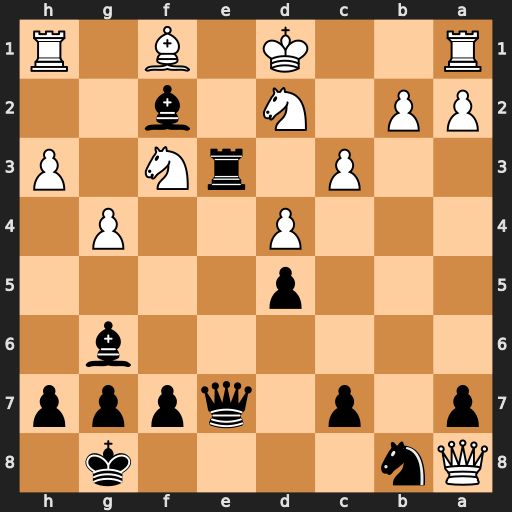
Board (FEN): Qn4k1/p1p1qppp/6b1/3p4/3P2P1/2P1rN1P/PP1N1b2/R2K1B1R
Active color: b
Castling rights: -
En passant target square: -
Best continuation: Re1+ Nxe1 Qxe1#